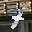
Label: 7